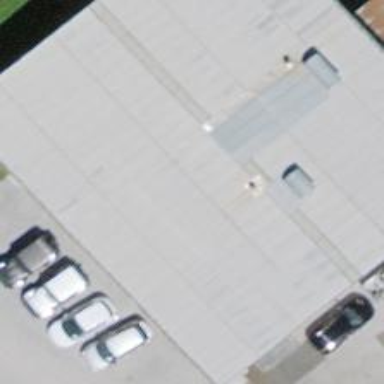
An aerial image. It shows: Car repair shop.